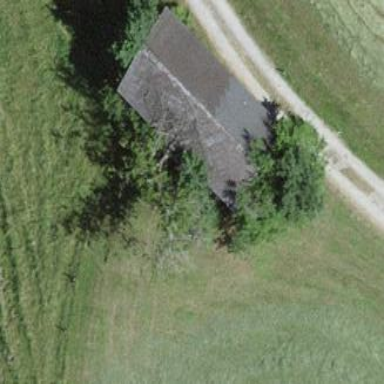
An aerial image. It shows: Rural barn.